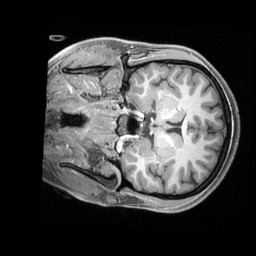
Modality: T1w
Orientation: coronal
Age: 22
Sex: female
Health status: healthy
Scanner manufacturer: siemens
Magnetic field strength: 3 T
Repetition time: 2.4 s
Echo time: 0.00228 s